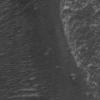
Label: not_dusty